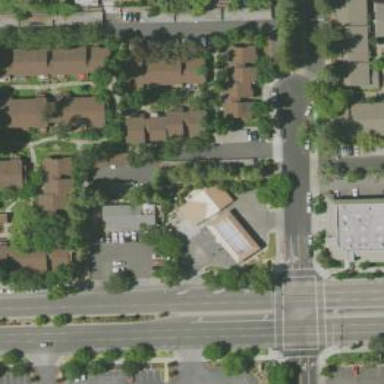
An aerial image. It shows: Convenience shop.